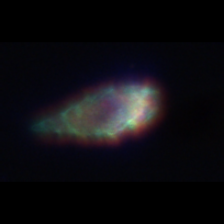
Taxon: Ciliates
Group: Other